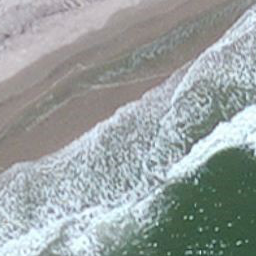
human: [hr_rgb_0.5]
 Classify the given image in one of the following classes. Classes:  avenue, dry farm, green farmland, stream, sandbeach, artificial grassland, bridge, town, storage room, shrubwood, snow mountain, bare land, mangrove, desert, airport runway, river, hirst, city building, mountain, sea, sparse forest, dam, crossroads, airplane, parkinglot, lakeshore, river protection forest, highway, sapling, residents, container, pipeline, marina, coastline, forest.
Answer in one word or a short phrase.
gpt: coastline